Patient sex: M
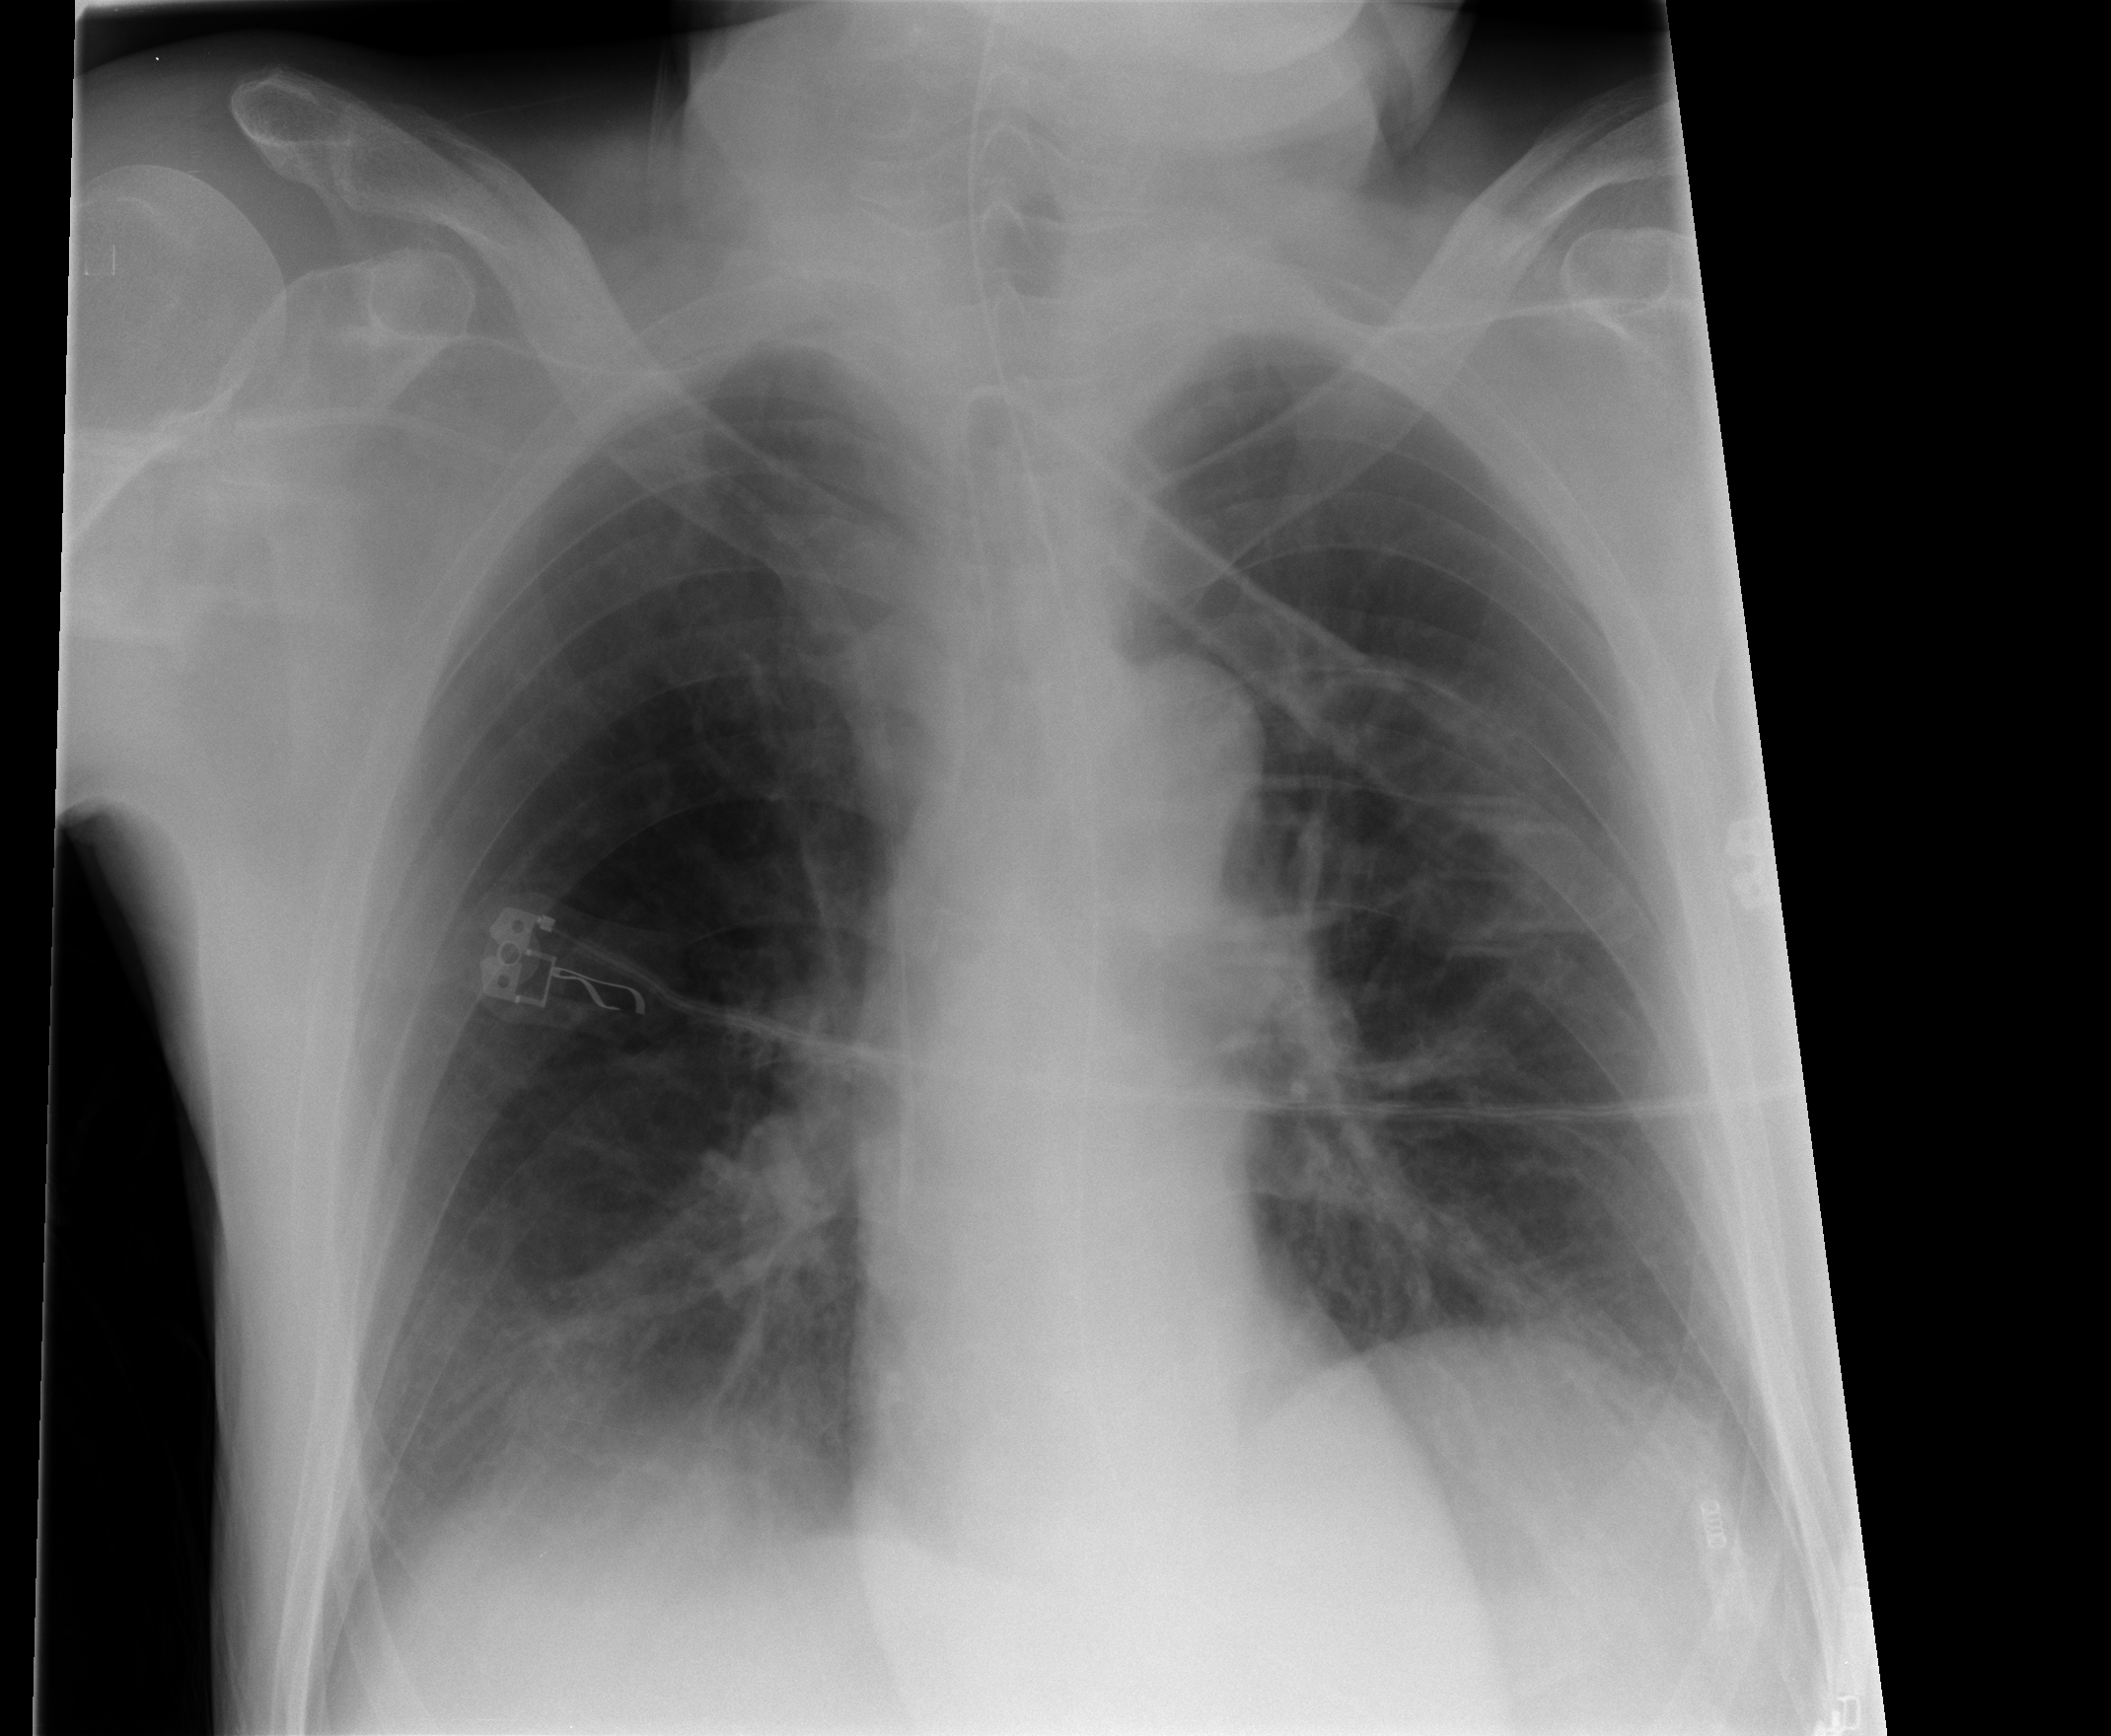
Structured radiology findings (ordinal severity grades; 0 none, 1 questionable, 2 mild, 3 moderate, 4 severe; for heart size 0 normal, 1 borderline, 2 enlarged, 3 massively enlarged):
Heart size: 0
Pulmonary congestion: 0
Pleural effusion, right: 0
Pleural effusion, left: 0
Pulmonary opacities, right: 0
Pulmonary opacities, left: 0
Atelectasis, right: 2
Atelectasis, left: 1